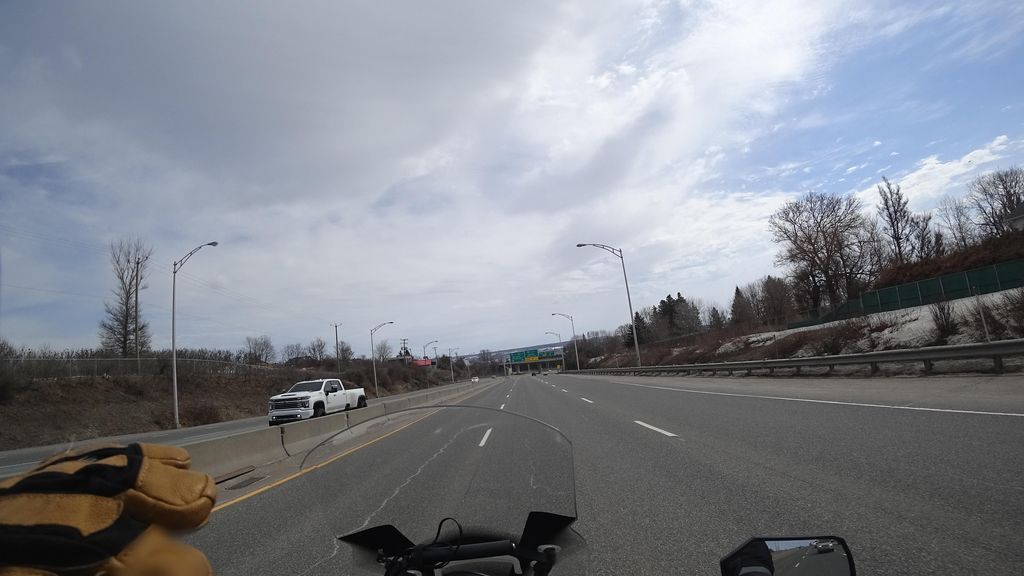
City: quebec_city